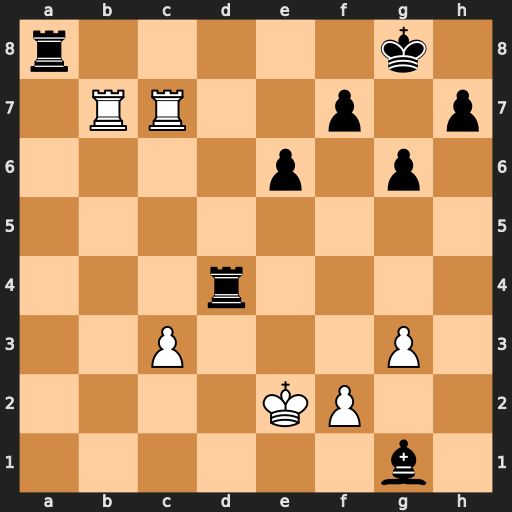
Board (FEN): r5k1/1RR2p1p/4p1p1/8/3r4/2P3P1/4KP2/6b1
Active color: w
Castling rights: -
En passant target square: -
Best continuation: cxd4 Ra2+ Kf1